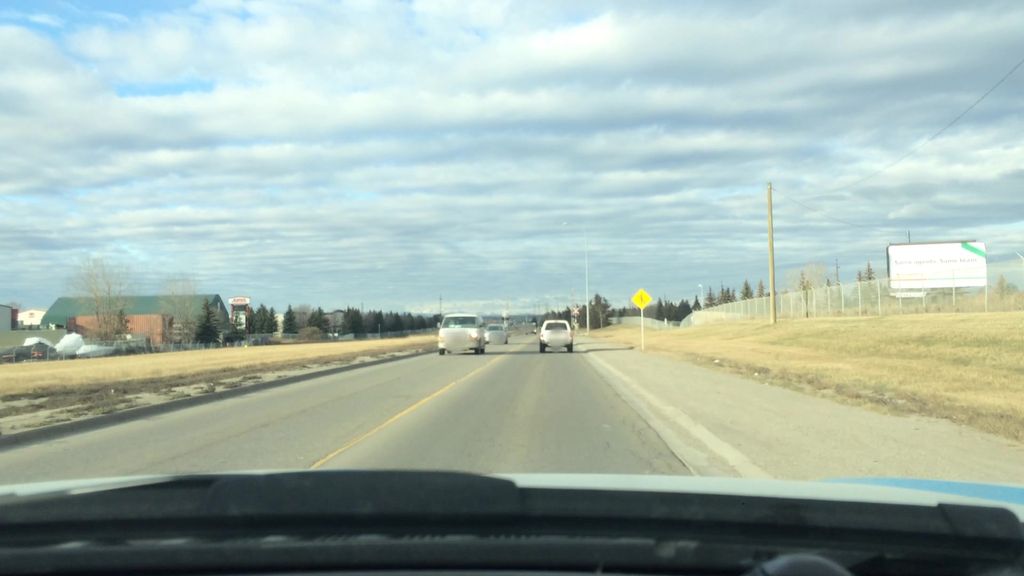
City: calgary